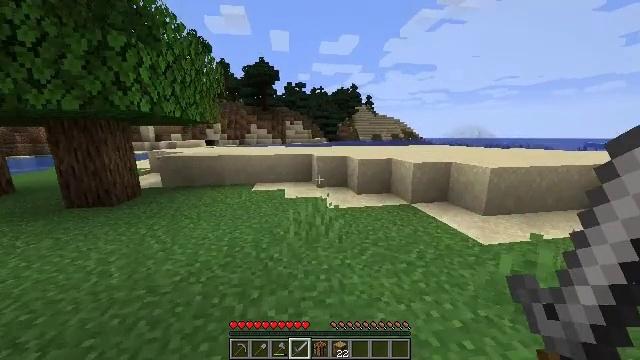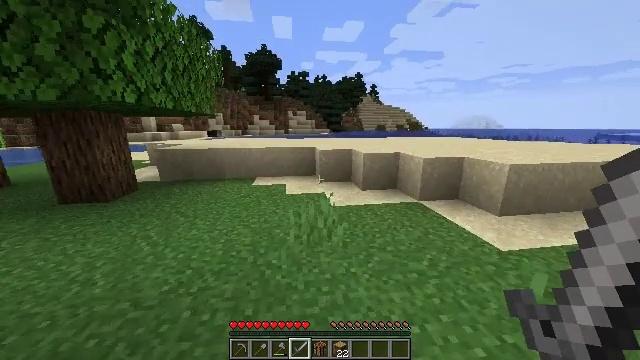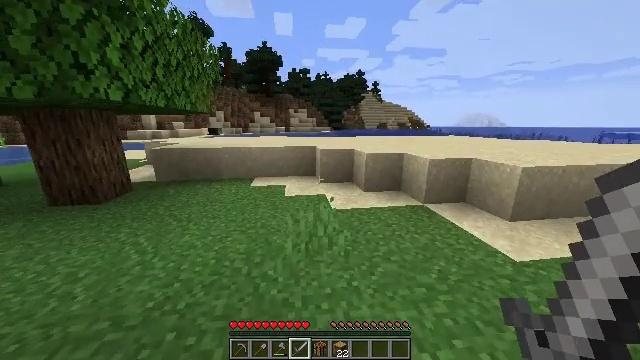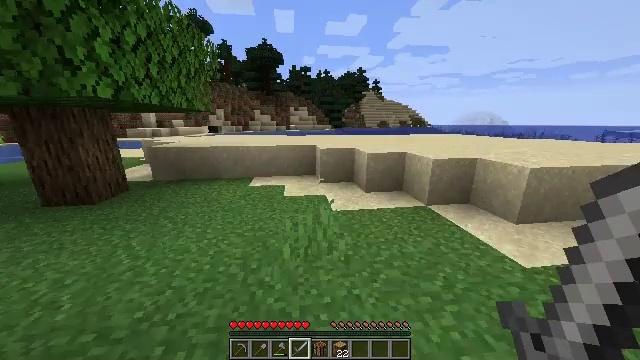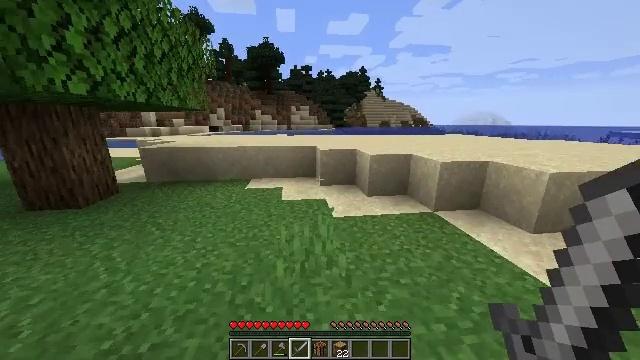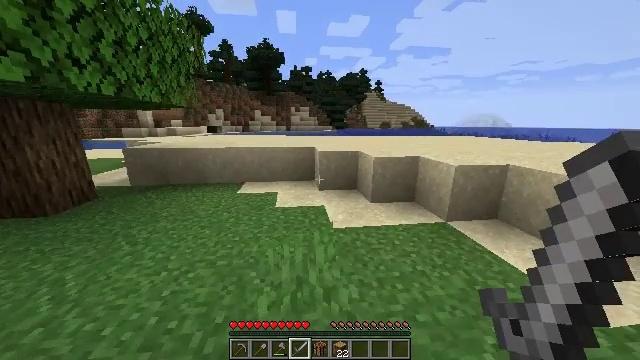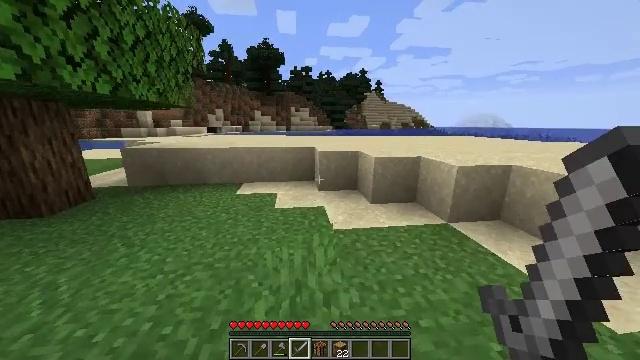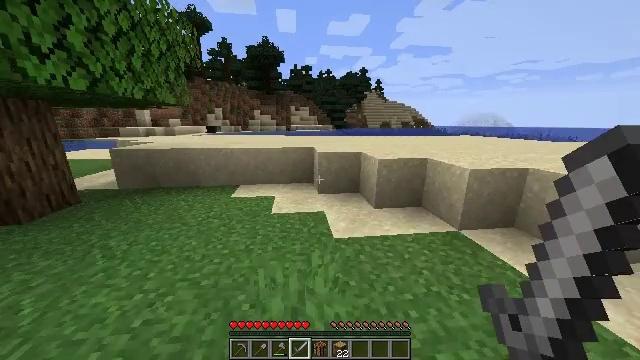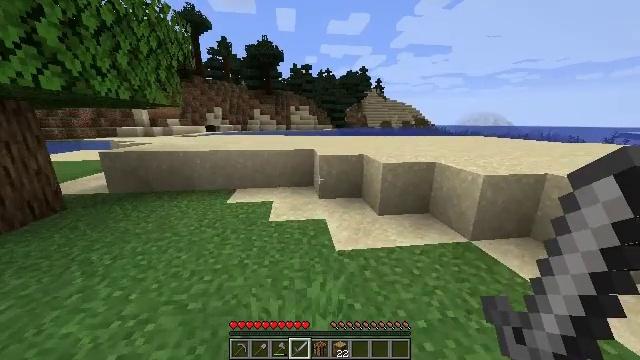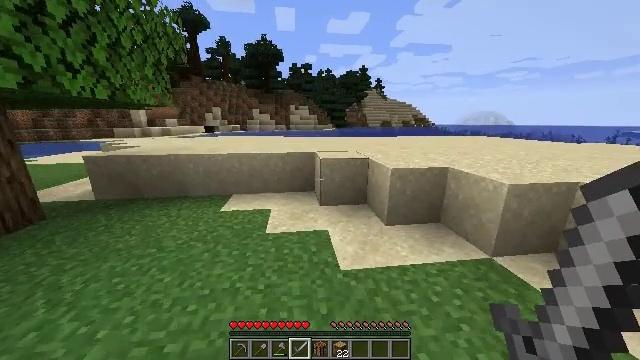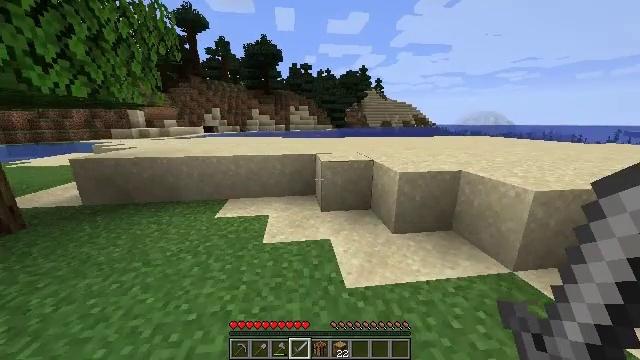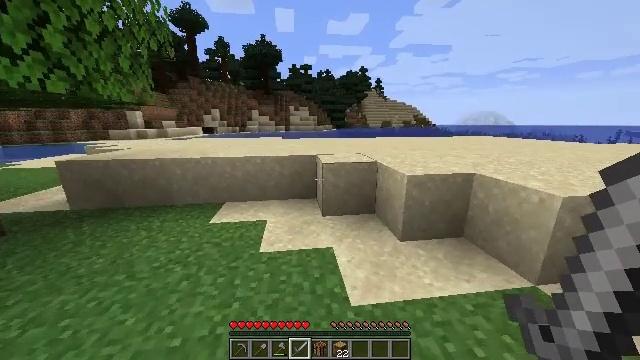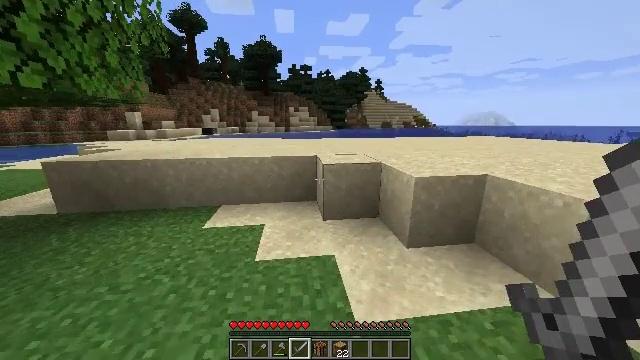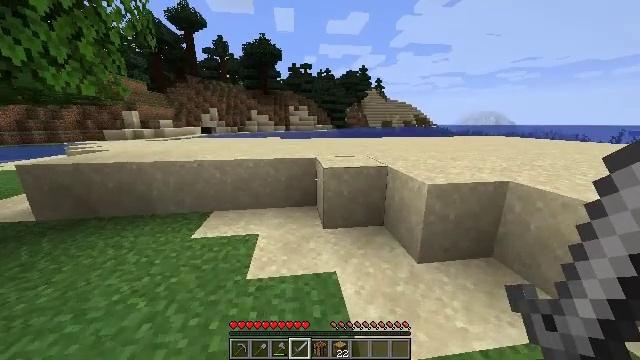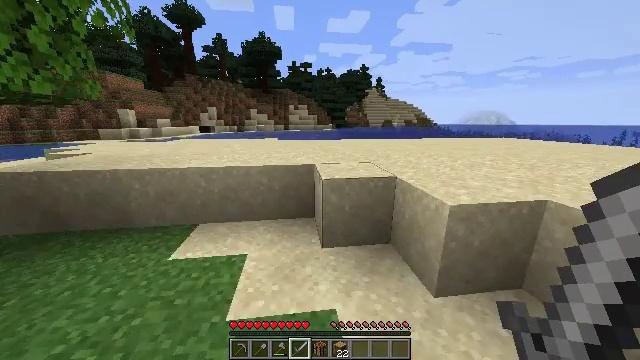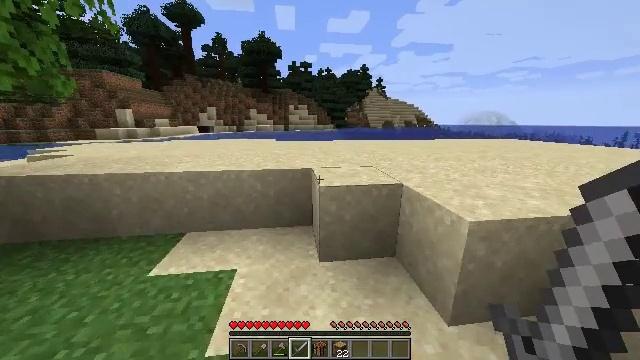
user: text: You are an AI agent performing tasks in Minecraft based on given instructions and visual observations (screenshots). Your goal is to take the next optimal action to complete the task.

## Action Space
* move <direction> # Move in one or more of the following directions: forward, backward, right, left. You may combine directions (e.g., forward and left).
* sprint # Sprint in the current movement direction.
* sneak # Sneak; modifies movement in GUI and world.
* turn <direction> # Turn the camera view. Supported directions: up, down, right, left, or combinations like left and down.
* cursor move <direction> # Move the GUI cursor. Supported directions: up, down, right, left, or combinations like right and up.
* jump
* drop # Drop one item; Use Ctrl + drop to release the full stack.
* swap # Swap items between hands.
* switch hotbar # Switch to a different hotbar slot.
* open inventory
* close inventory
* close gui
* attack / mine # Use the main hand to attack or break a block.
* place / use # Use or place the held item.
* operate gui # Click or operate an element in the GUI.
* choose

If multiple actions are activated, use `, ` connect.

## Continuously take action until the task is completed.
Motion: motion action
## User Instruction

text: Break the sweet berry bush to collect berries.
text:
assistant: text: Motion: move forward, sprint, turn down
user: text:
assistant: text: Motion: move forward, sprint
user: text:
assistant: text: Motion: move forward, sprint
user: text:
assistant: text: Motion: move forward, sprint
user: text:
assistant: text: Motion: move forward, sprint
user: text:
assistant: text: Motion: move forward, sprint
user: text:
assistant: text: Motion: move forward, sprint
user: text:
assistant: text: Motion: move forward, sprint
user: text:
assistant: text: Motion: move forward, sprint
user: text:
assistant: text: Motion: move forward, sprint
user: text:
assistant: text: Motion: move forward, sprint
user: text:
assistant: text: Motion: move forward, sprint
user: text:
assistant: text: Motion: move forward, sprint
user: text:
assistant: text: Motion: move forward, sprint
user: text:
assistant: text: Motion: move forward, sprint
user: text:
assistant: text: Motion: move forward, sprint, turn left and down, jump
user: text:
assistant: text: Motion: move forward, sprint, turn left and down, jump
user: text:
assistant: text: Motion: move forward, sprint, turn left, jump
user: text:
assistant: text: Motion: move forward, sprint, jump
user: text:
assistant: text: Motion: move forward, sprint, turn left and down, jump
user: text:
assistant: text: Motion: move forward, sprint, turn left, jump
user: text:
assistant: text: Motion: move forward, sprint, turn left and up, jump
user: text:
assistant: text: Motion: move forward, sprint, turn left and up, jump
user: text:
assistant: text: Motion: move forward, sprint, turn left and up
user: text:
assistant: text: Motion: move forward, sprint, turn left
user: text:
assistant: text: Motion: move forward, sprint
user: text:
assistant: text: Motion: move forward, sprint
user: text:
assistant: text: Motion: move forward, sprint
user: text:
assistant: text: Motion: move forward, sprint
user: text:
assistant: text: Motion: move forward, sprint